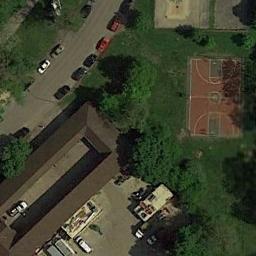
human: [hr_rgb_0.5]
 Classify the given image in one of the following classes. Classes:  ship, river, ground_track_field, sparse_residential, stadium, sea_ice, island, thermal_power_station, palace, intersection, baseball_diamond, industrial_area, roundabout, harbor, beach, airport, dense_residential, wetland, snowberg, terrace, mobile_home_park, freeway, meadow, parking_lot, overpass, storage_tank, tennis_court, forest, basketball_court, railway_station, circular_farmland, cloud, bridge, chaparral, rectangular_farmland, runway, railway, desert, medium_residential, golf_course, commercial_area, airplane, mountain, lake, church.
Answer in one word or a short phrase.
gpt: basketball_court